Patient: sex M, age 58
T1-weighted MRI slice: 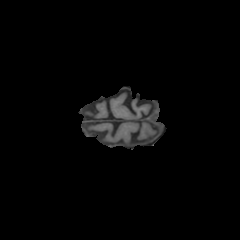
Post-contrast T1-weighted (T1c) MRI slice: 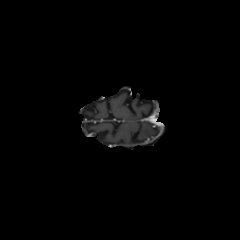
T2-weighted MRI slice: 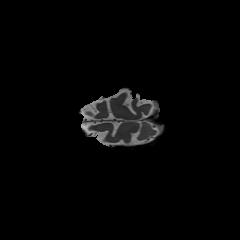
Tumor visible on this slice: no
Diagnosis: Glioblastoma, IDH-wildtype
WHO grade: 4